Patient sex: F
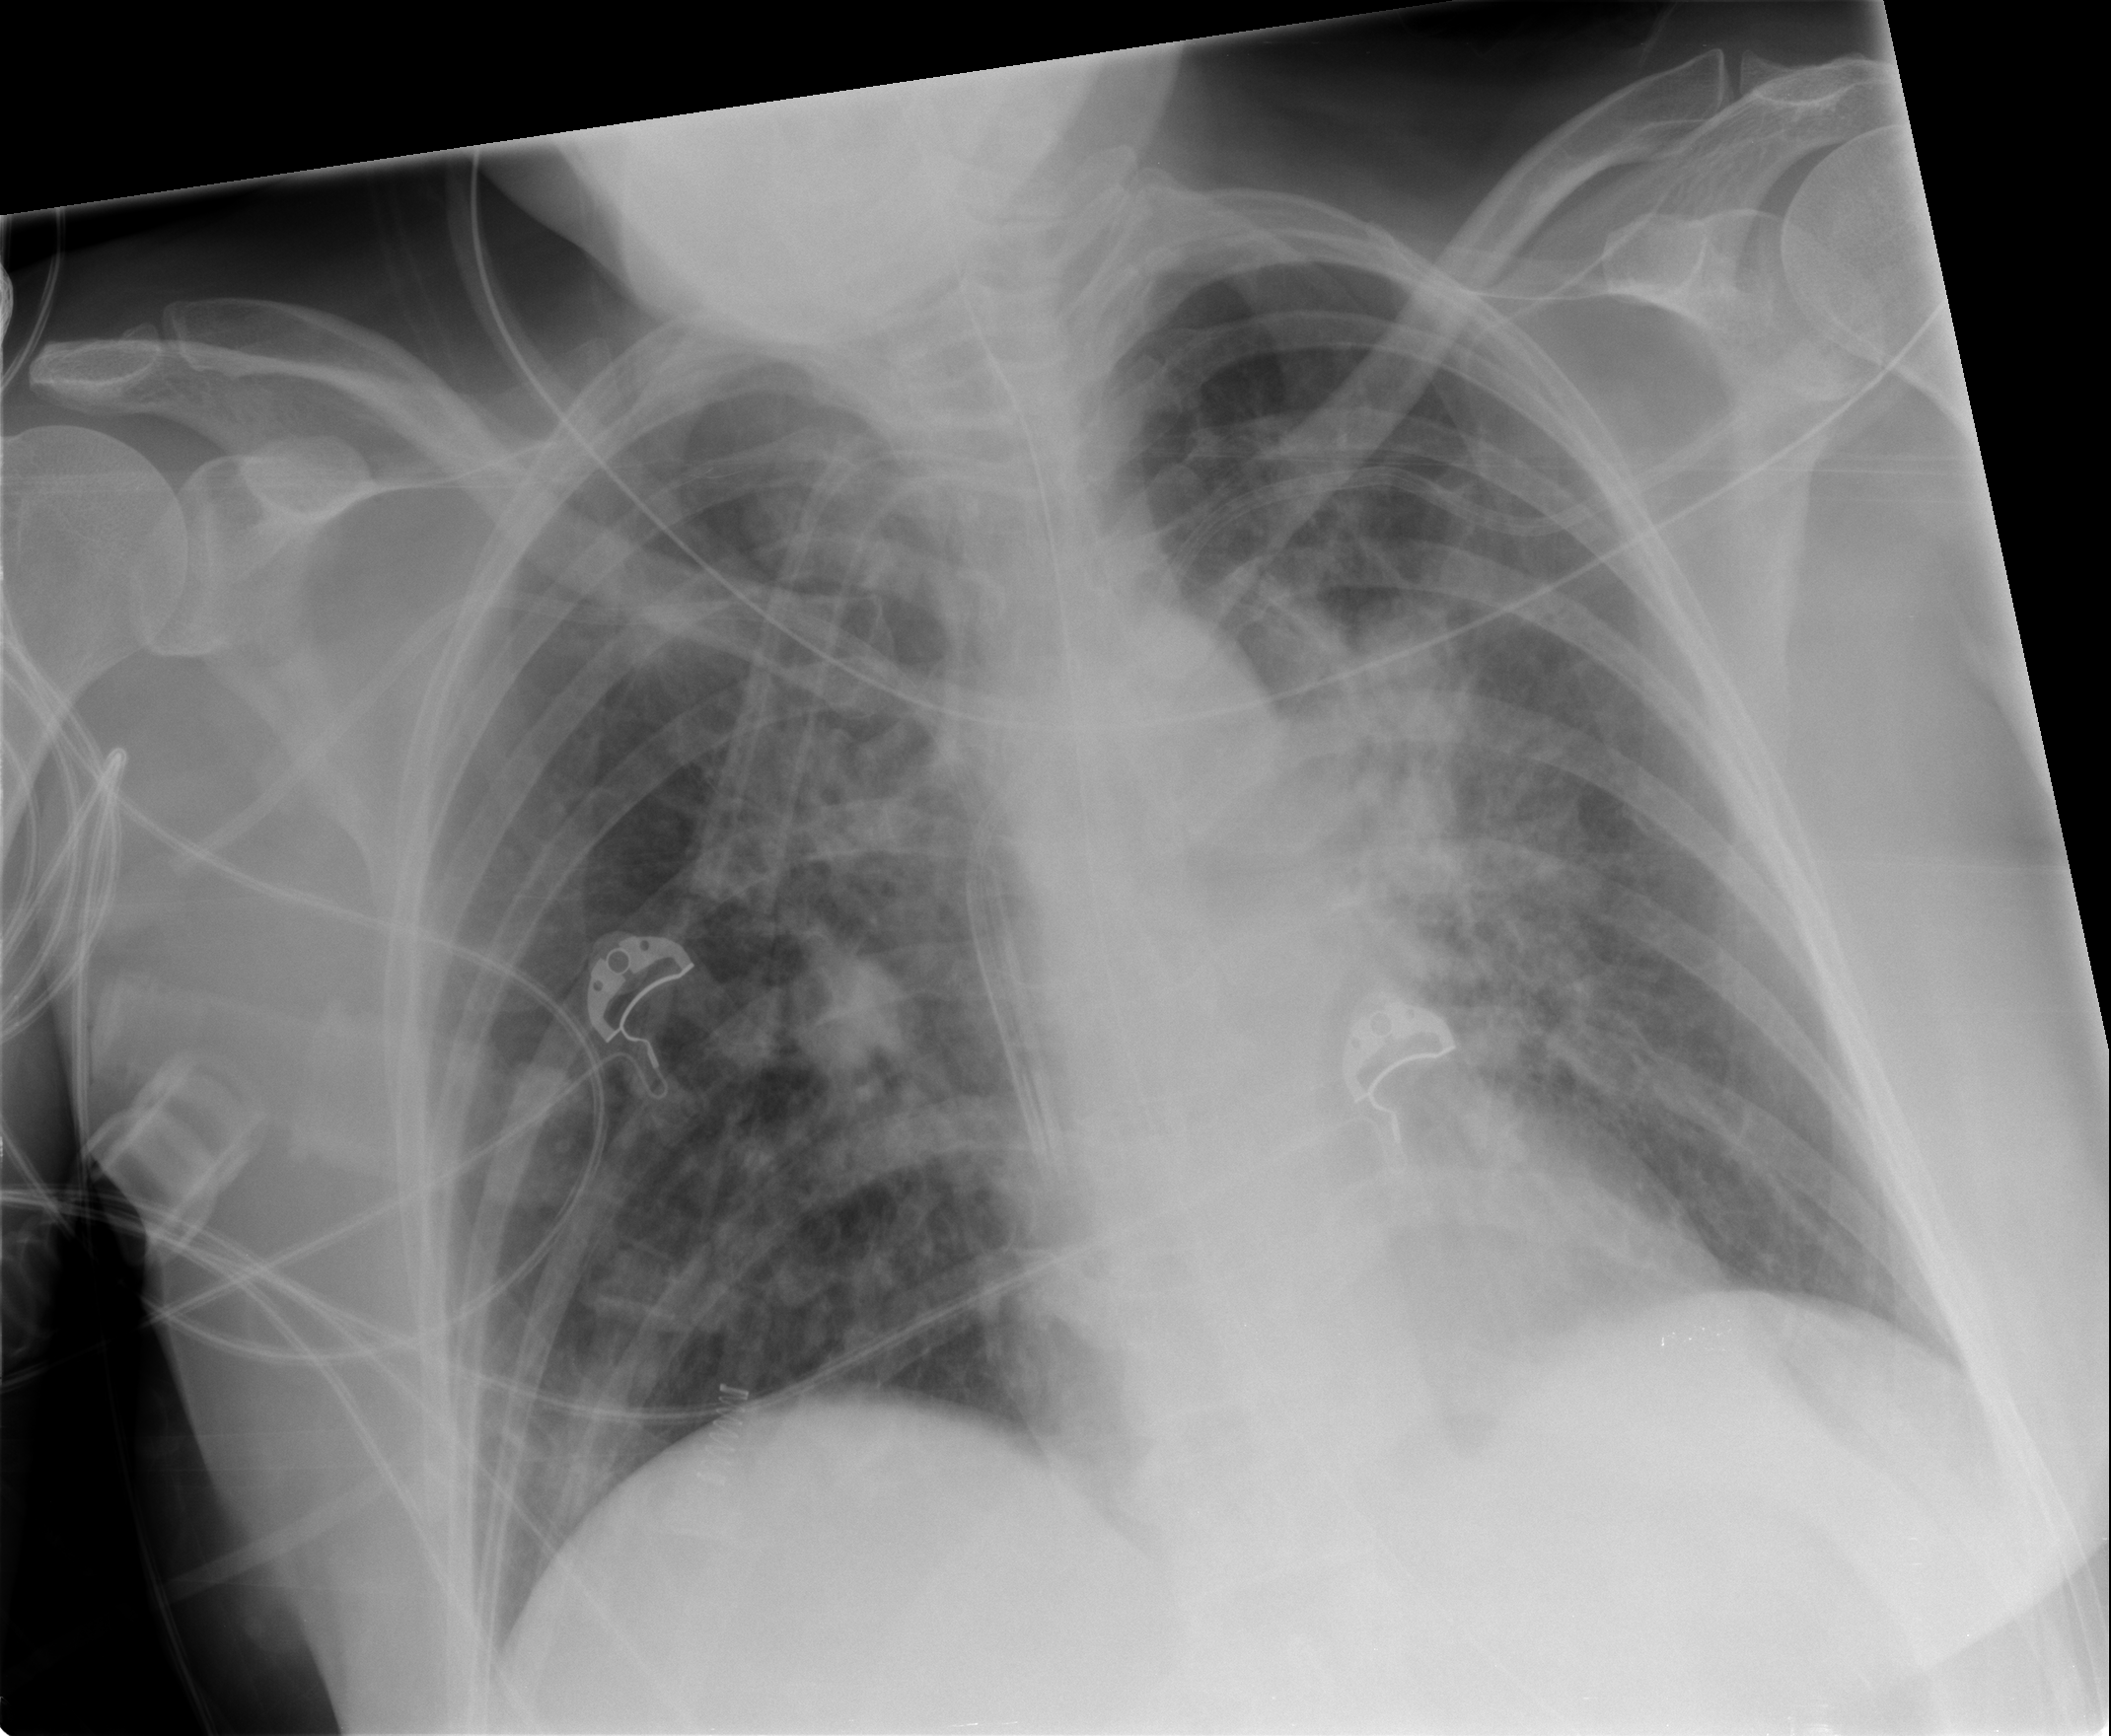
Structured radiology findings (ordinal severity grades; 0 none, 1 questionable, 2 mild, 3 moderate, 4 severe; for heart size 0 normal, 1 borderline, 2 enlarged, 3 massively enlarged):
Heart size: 0
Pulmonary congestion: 0
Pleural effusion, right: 0
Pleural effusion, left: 0
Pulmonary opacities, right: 2
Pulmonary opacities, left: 2
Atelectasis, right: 2
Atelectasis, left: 2